Question: After running my Coded UI tests in Visual Studio 2012 I wanted the test results to be logged to an HTML file. After following <URL> tutorial I was able to achieve this.
Unfortunately, every single test gets its own HTML report at '..\TestResults\<Test Run Folder>\In\<Individual Test Log Folder>\<PC Name>\UITestActionLog.html', currently I have 3 different individual tests and each gets its own folder at '..\TestResults\<Test Run Folder>\In\'
Each resulting HTML file looks like this:

What I want is for all 3 HTML files to be combined into one, and instead of just
> > Test 1
it would be like
> >Test 1>Test 2>Test 3
Is there a way to do this automatically with some configuration options or am I stuck writing a program to merge all of the HTML files myself?
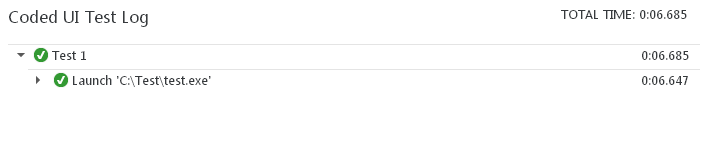
Answer: Figured out a solution by myself, wrote a program to take the '<div class="g">' nodes from each HTML log and combine them into a single HTML file. Works like a charm.